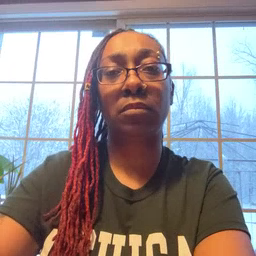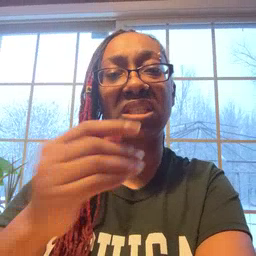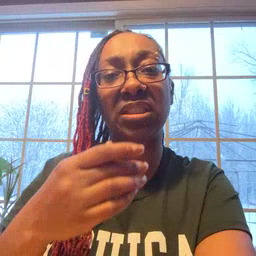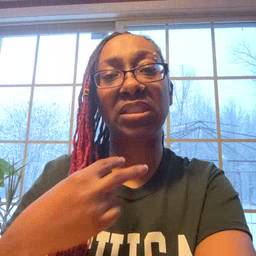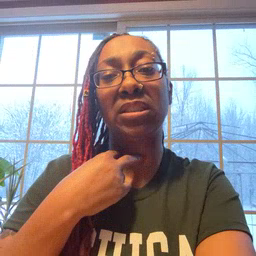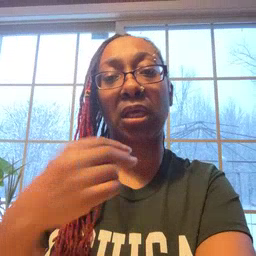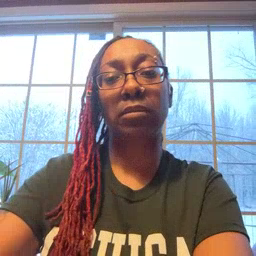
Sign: stuck